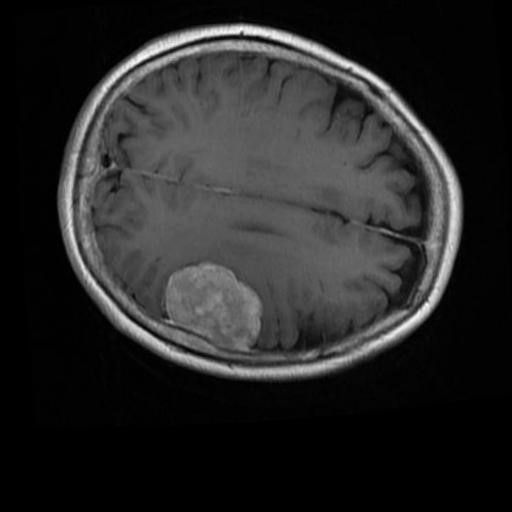
Label: brain_menin